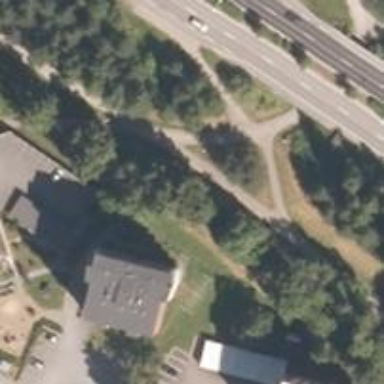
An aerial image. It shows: Path.